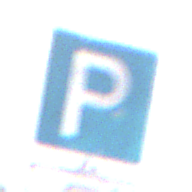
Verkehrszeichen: Parken
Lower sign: MehrspurigeFahrzeugeFrei11
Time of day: Midday
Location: Outdoor (Nature)
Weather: PartlyCloudy
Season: NotSpecified
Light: Natural